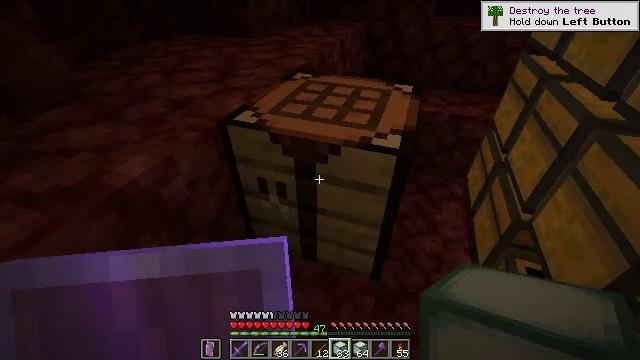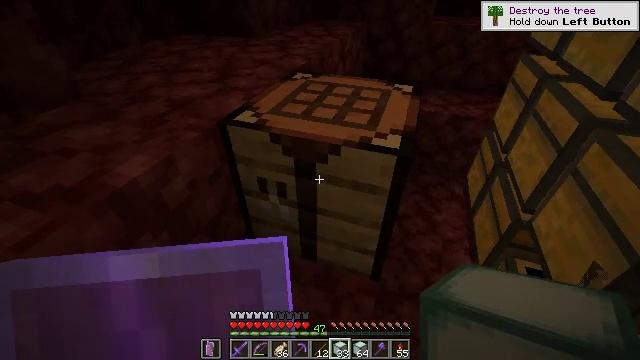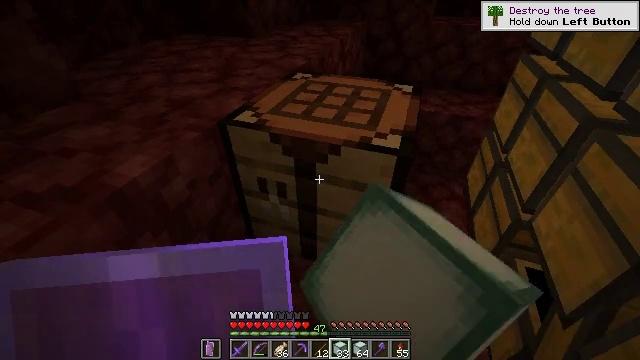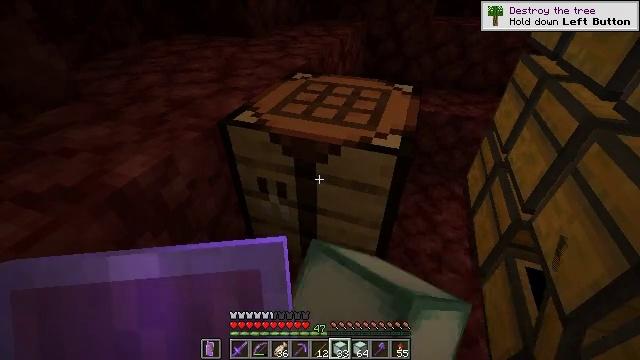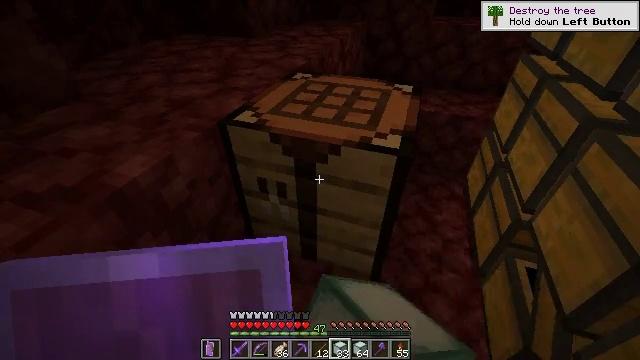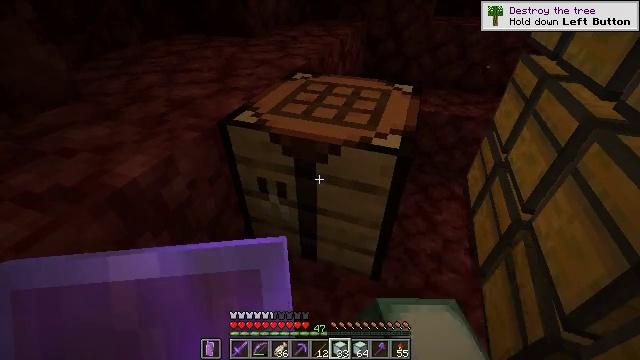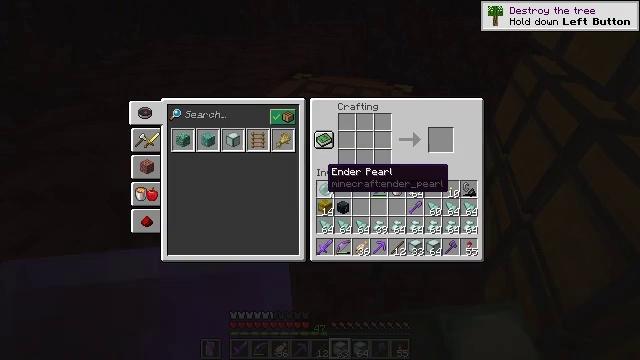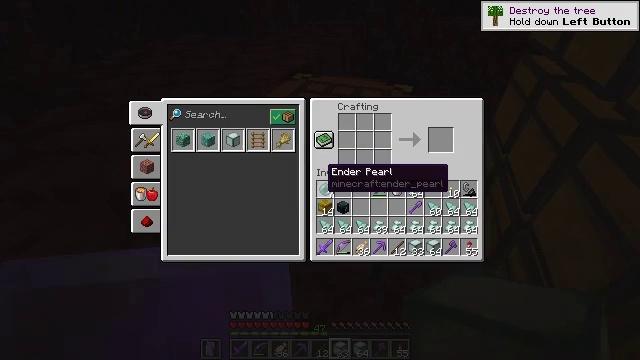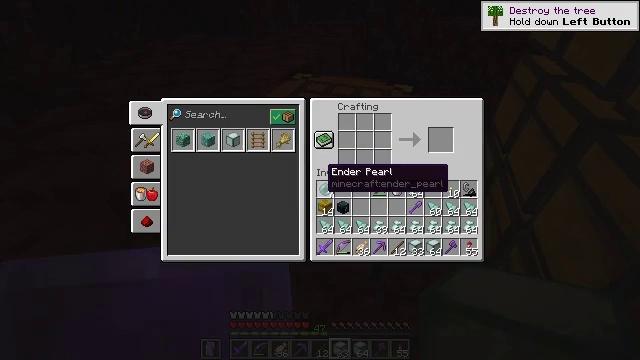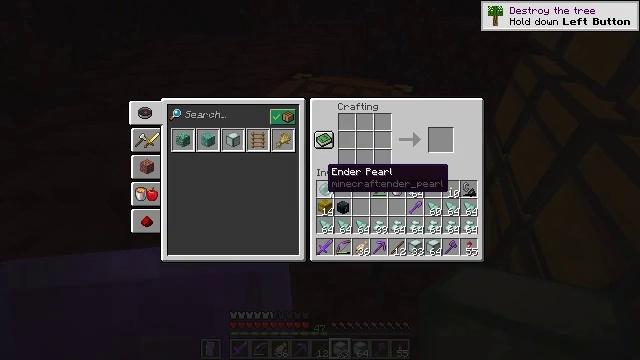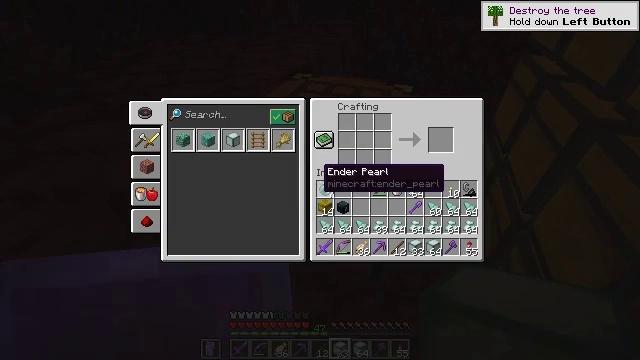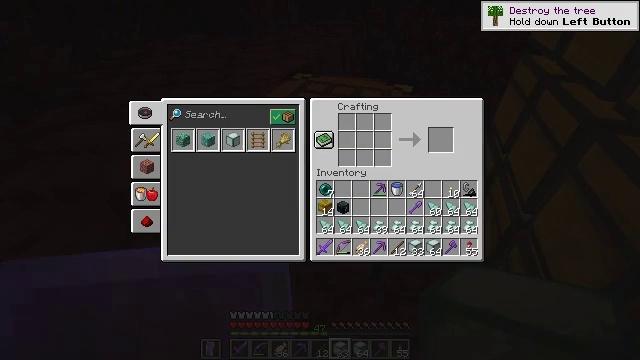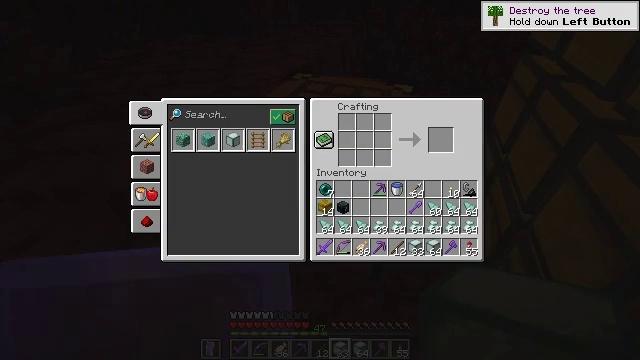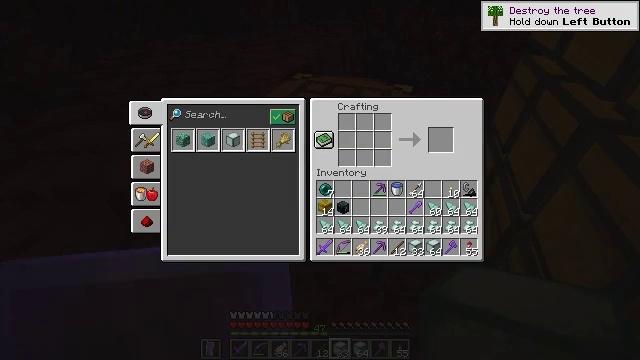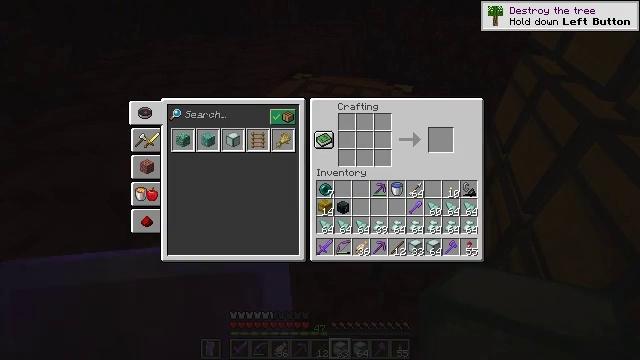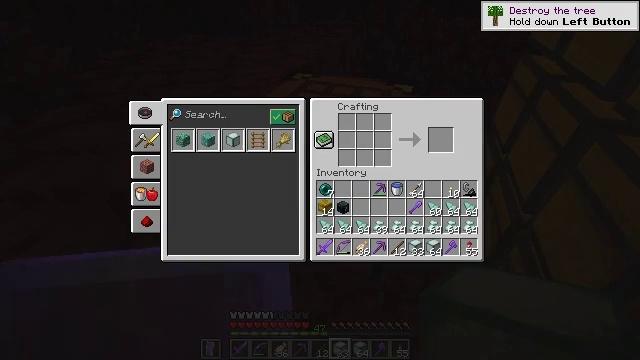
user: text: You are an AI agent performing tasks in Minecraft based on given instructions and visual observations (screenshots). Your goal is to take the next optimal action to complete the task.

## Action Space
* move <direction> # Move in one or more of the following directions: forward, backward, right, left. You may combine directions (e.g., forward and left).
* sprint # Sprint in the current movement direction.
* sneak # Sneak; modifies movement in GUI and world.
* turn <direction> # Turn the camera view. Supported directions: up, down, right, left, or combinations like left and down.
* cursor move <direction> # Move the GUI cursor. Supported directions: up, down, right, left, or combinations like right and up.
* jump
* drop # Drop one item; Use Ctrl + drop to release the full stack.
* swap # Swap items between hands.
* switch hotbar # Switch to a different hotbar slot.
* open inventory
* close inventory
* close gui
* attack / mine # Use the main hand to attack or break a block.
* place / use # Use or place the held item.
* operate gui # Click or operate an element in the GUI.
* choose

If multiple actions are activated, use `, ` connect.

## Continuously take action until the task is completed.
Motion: motion action
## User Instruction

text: Crafting a sea lantern requires the right materials.
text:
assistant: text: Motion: use / place
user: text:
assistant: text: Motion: use / place
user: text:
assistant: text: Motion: use / place
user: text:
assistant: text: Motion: use / place
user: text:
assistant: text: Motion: no_op
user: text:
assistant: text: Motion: no_op
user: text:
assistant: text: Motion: no_op
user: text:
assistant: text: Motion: no_op
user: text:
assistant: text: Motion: no_op
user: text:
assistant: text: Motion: no_op
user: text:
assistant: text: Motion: turn left
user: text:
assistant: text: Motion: turn left
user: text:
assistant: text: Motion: turn left and up
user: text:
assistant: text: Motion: turn left
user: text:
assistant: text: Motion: turn left
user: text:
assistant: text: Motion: sneak
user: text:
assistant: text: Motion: sneak, turn up
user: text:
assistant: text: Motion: sneak
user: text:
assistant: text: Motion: sneak
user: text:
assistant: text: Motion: sneak
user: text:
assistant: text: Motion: sneak
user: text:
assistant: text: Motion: sneak, attack / mine
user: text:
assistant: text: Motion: sneak, attack / mine
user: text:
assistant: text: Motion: sneak, attack / mine
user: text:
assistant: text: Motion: sneak, turn right, attack / mine
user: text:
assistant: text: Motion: sneak, turn right
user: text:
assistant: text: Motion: sneak, turn right
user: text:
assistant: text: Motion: sneak, turn right
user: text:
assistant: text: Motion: sneak
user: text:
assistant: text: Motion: sneak